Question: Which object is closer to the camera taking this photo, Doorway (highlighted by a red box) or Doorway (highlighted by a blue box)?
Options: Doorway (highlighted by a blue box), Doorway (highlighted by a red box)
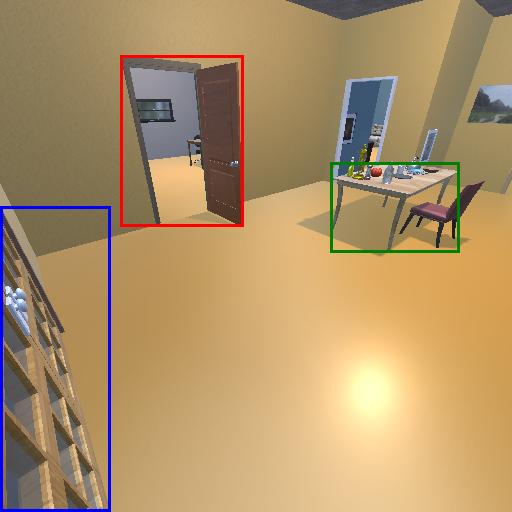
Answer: Doorway (highlighted by a blue box)